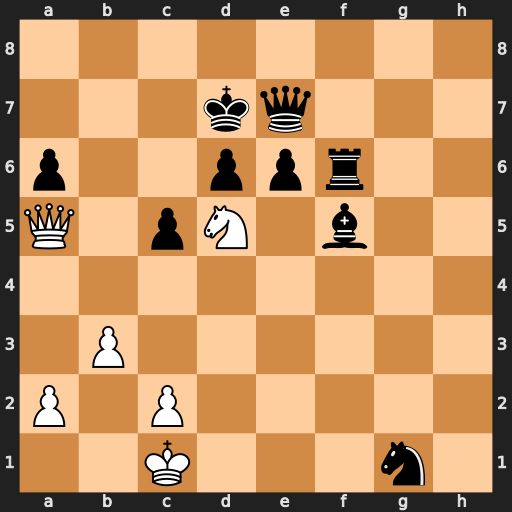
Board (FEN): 8/3kq3/p2ppr2/Q1pN1b2/8/1P6/P1P5/2K3n1
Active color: w
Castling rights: -
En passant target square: -
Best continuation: Qc7+ Ke8 Qxe7#